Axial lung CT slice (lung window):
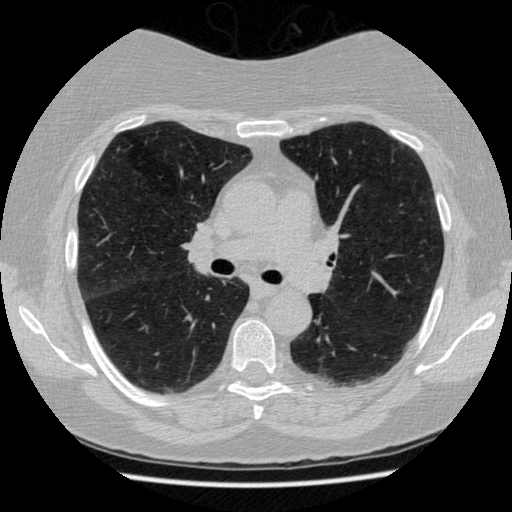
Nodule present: no